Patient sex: M
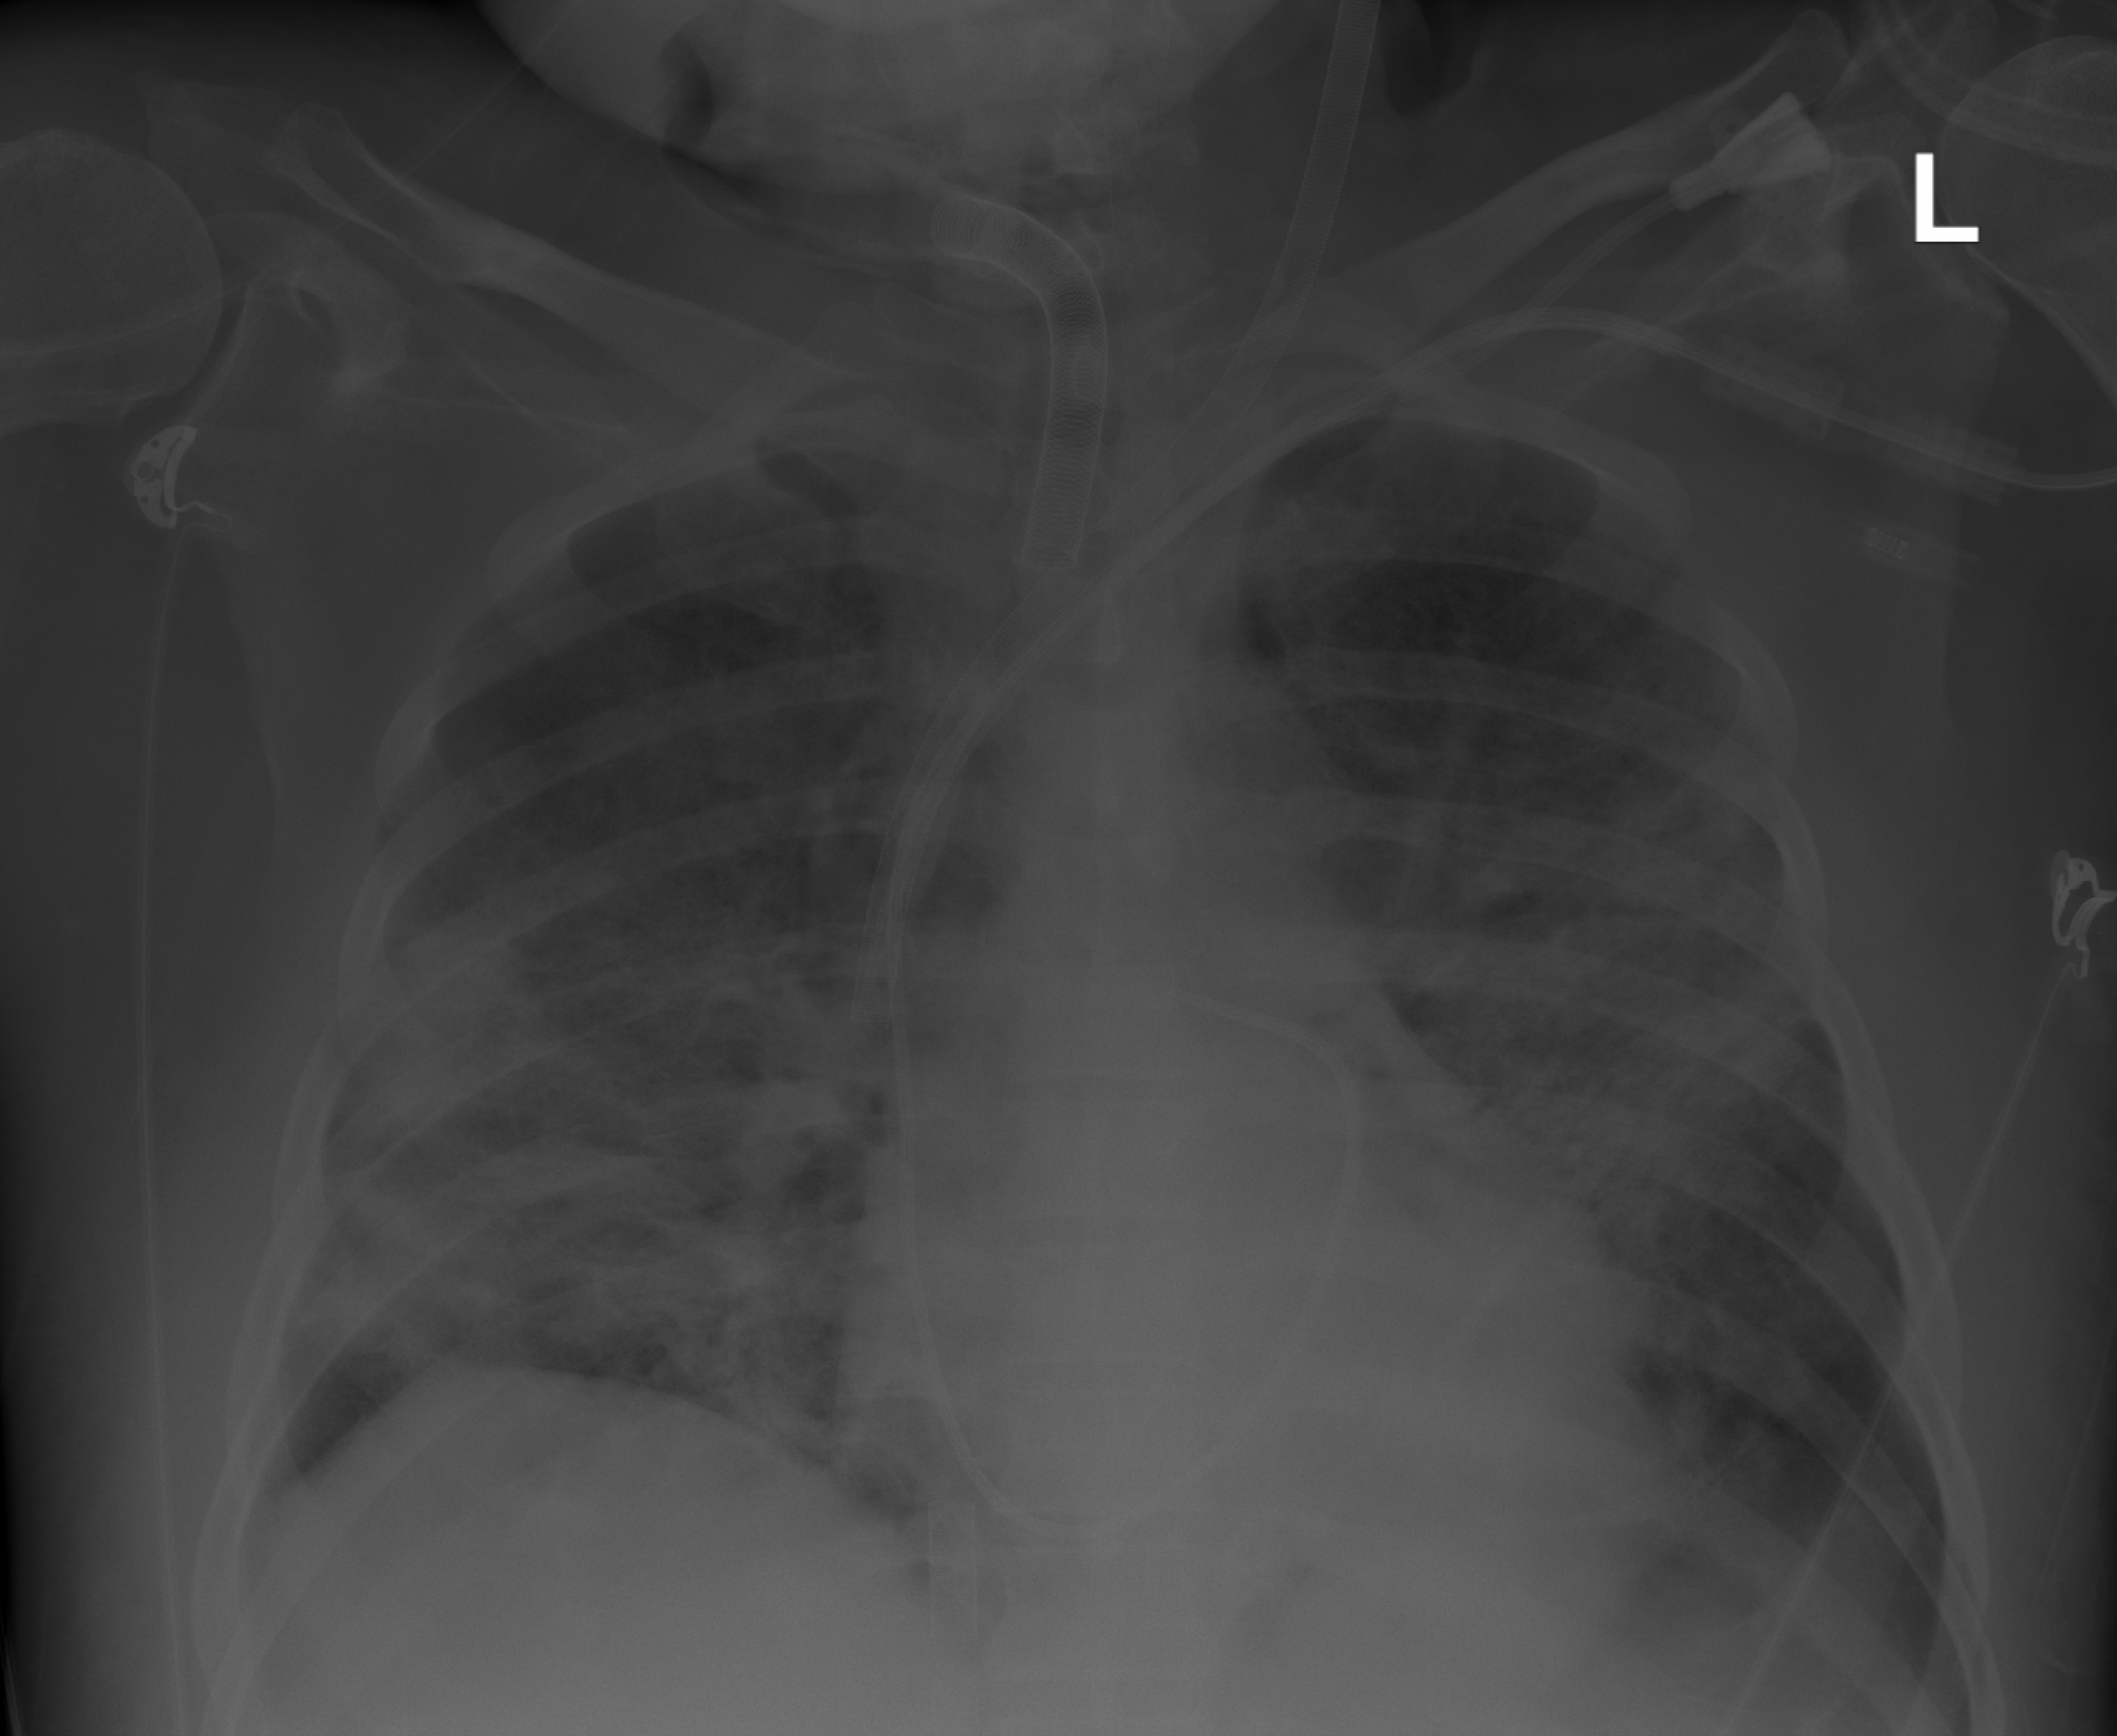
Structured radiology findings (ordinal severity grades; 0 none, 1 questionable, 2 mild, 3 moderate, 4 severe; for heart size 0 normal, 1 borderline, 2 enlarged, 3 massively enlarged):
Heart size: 0
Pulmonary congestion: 2
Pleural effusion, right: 0
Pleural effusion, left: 2
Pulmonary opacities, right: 3
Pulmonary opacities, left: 2
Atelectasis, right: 2
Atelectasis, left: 2